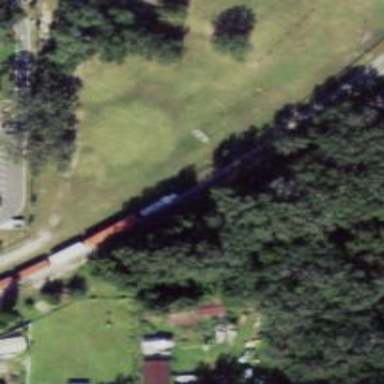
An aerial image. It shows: Historic locomotive.